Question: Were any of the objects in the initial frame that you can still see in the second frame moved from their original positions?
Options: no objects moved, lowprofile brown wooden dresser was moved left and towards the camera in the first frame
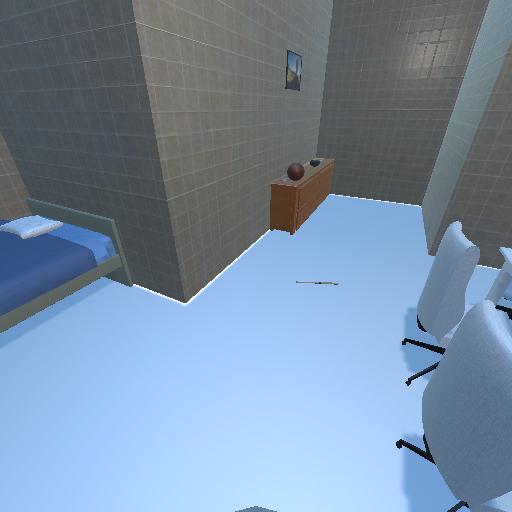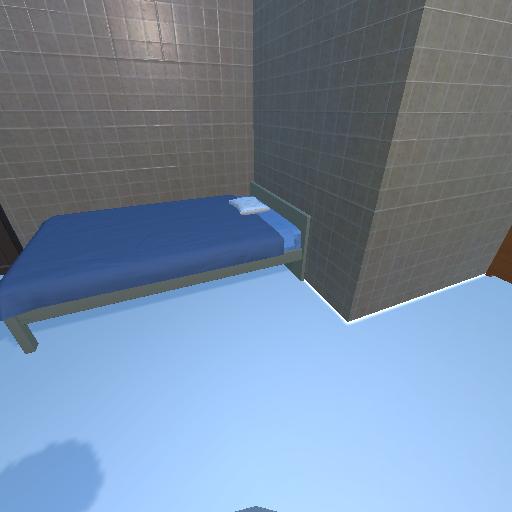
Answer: no objects moved